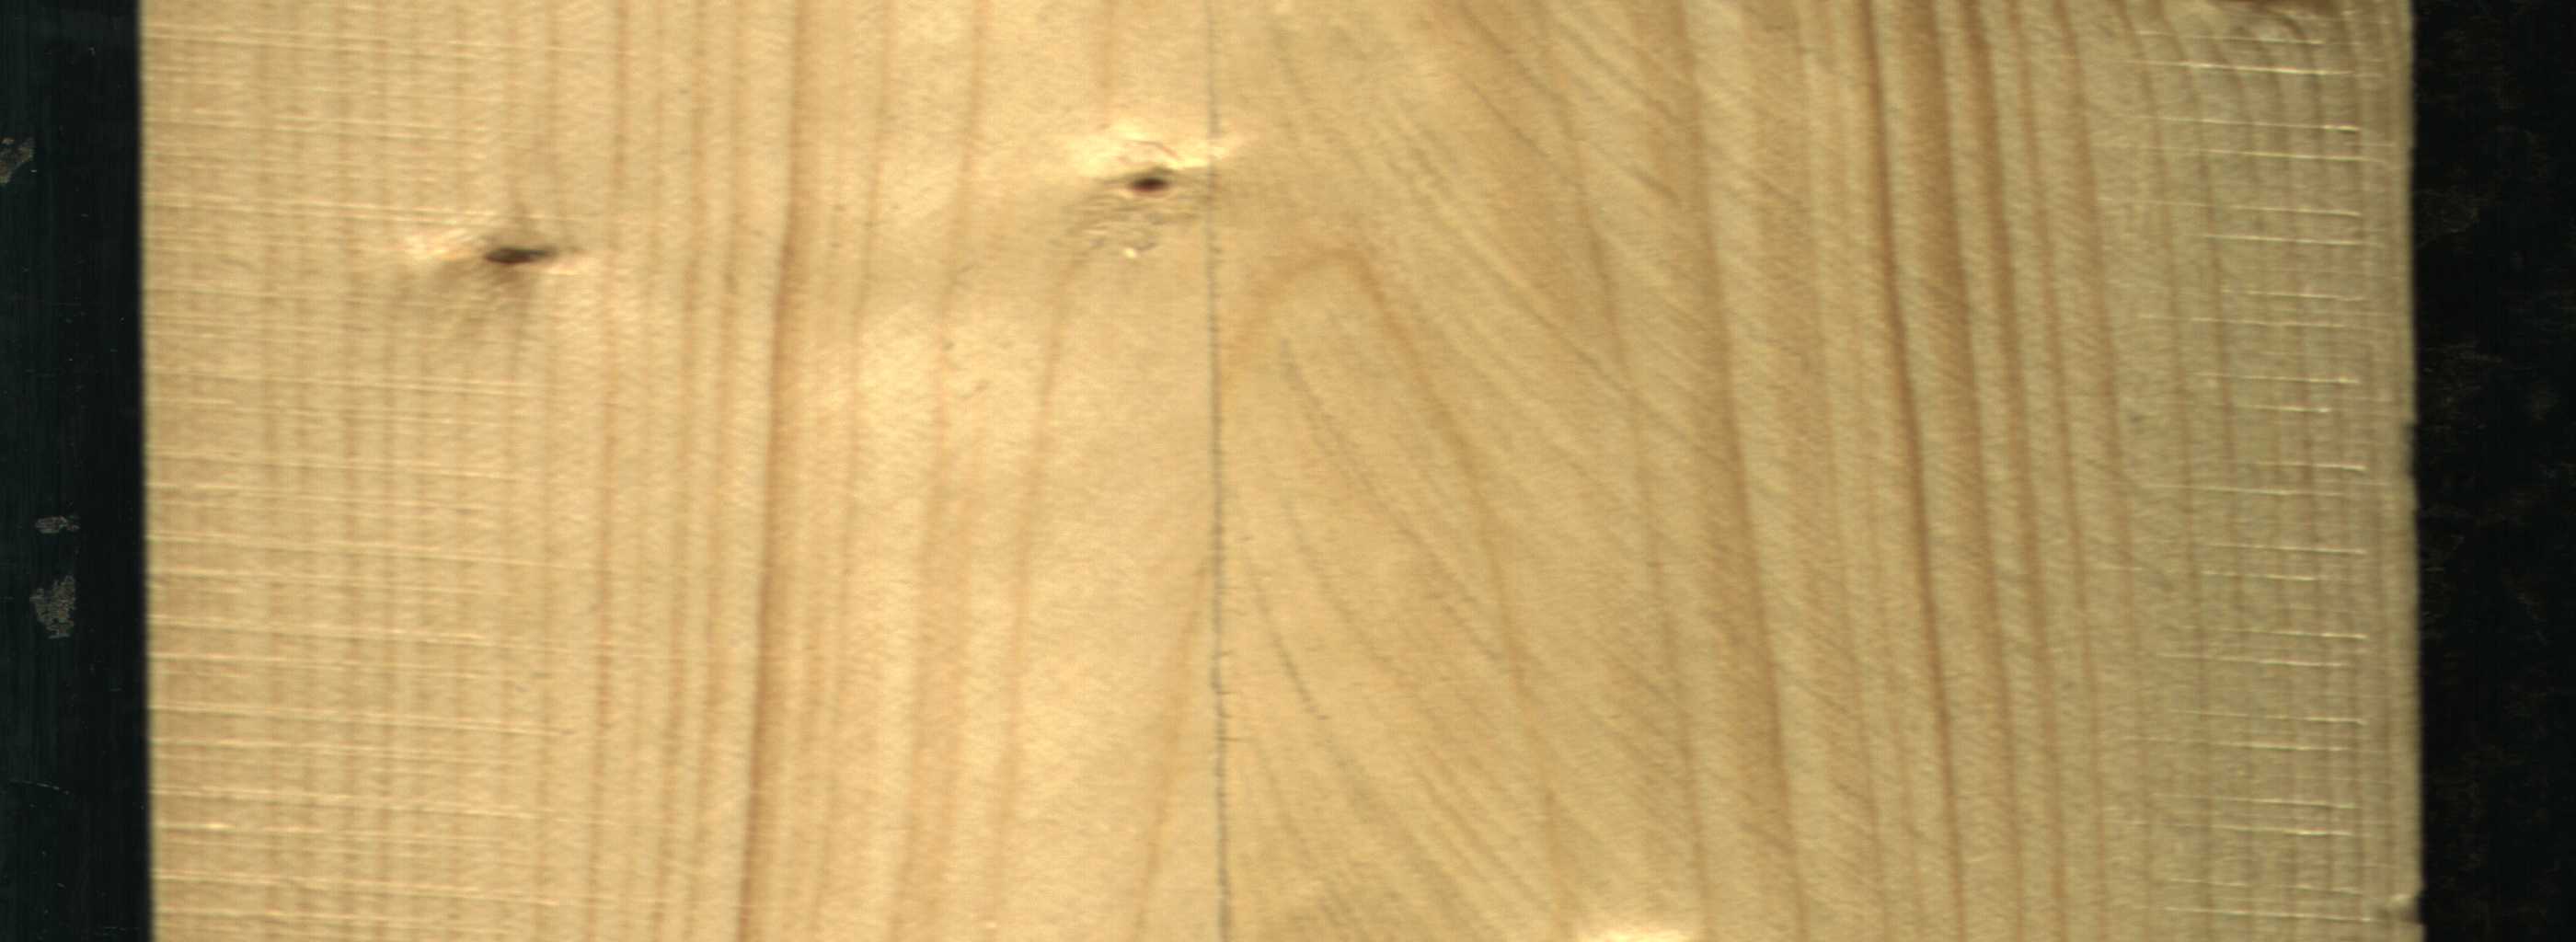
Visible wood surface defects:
Live_Knot
Live_Knot